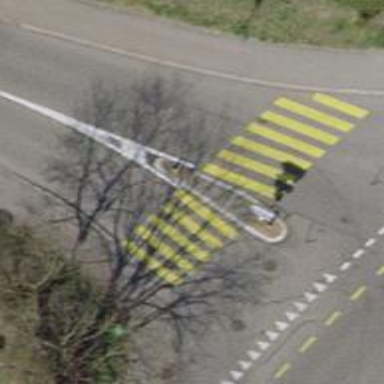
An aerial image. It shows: Marked zebra crossing with island.